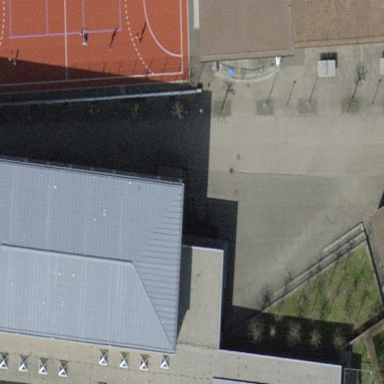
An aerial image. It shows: Sports center building.